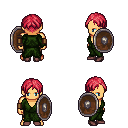
a pixel art fantasy rpg character, male body template, human, tanned skin, green robe, gold greaves, ruby red parted hairstyle, leather bracers, maroon shoes, shield, four views (front, back, left, right), 2x2 character sprite sheet, small pixel art, hard edges, no anti-aliasing